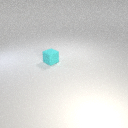
small cyan rubber cube